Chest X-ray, AP view. Patient: 38 years old, sex F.
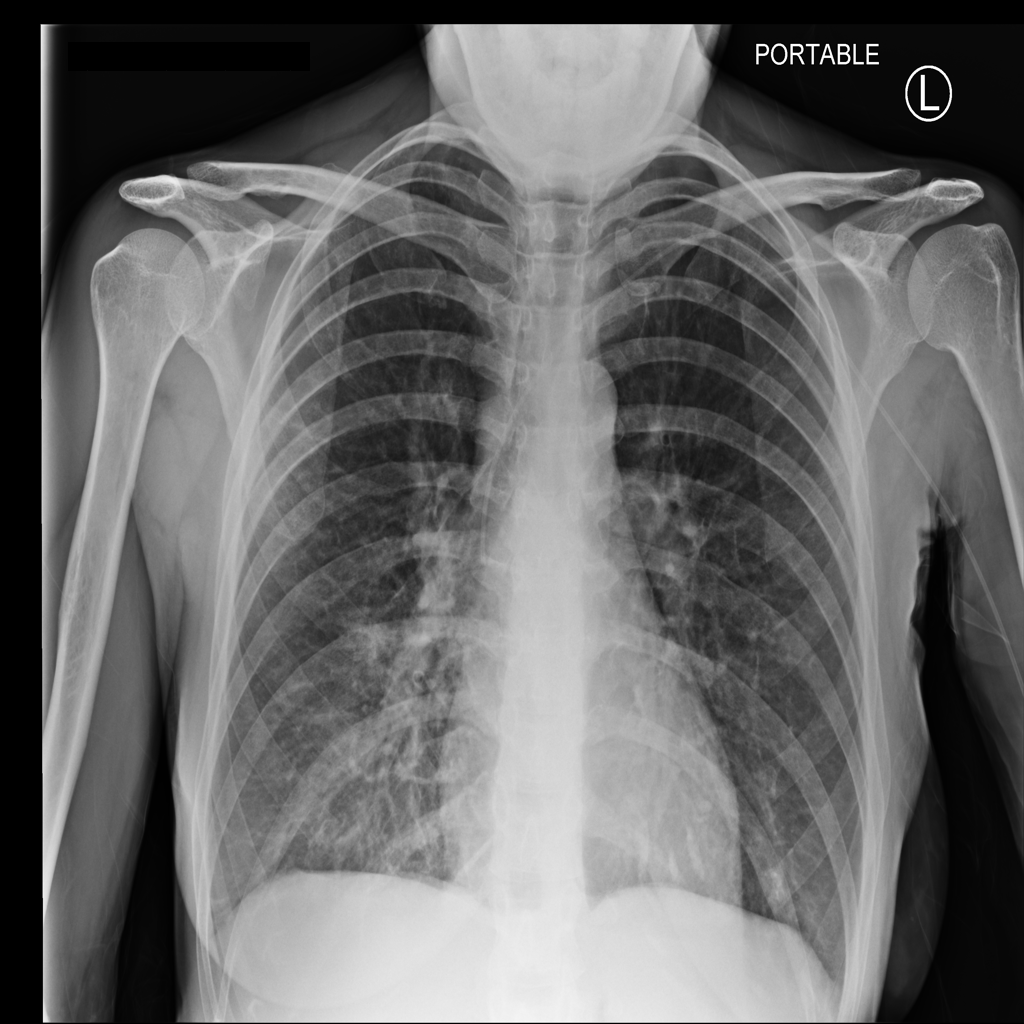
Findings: No Finding